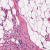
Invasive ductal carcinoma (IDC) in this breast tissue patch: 1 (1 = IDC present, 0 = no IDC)